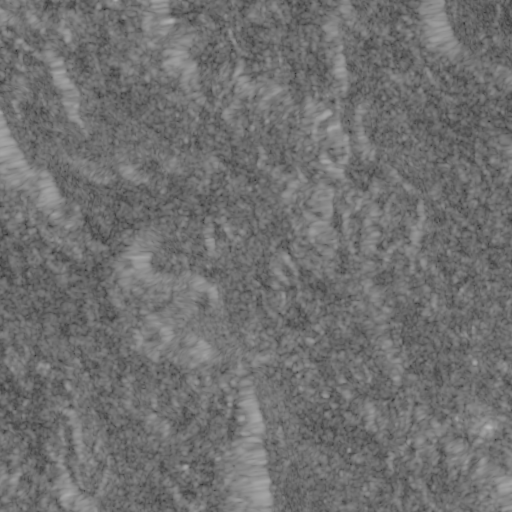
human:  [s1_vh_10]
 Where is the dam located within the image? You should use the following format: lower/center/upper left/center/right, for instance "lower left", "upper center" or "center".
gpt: The dam is located in the lower center of the image.
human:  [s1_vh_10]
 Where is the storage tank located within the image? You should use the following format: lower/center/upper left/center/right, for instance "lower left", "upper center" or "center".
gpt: The storage tank is located in the lower right of the image.
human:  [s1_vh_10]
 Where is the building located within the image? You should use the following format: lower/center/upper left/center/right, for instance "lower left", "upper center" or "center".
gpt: There is no building in the image.

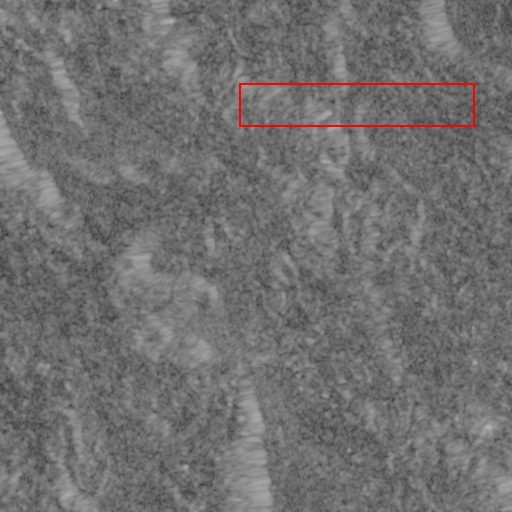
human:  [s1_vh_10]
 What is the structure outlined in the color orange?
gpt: There is no orange outline.
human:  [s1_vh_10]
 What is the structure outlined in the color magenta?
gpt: There is no structure outlined in magenta.